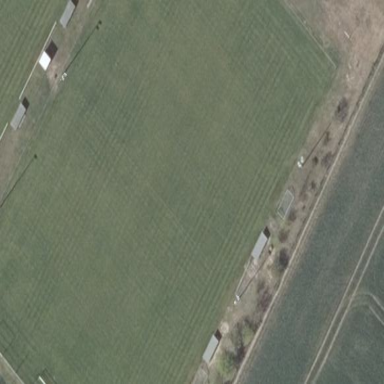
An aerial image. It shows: Grass pitch used for soccer.